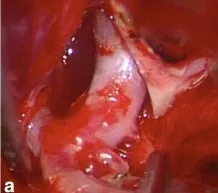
Intra-operative images. (a) Intraoperative view of the ruptured aneurysm arising at the proximal portion of the middle cerebral artery fenestration.
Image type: medical_photograph (other_medical_photograph)